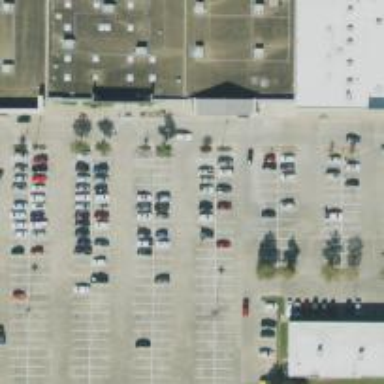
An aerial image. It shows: Parking space is available.